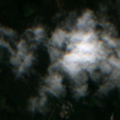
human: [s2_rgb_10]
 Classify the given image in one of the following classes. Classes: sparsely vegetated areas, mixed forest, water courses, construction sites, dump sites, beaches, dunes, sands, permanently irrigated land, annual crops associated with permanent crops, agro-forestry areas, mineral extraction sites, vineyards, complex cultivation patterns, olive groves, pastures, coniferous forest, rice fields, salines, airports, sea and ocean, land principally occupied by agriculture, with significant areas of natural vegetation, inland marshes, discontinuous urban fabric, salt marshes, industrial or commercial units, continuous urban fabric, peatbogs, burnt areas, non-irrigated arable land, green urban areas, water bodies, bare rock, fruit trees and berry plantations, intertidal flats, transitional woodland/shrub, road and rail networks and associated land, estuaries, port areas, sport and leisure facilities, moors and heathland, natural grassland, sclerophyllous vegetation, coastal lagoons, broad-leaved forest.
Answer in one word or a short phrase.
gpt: coniferous forest, mixed forest, transitional woodland/shrub